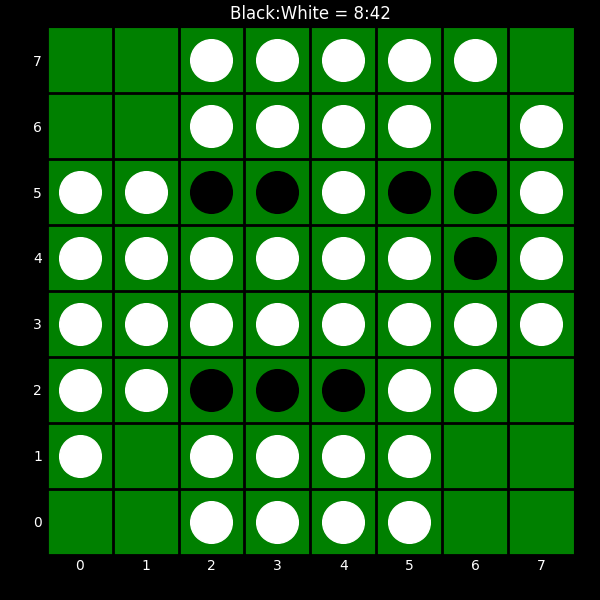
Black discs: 8
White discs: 42